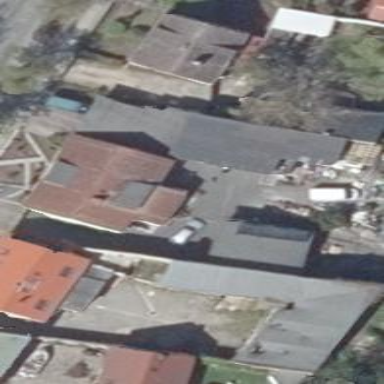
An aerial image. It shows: Detached building.